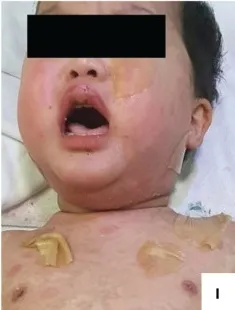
Toxic epidermal necrolysis. (G-I). HD#18: After the second dose of etanercept, the patient's skin was mostly epithelialized. HD, hospital day.
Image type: medical_photograph (oral_photograph)